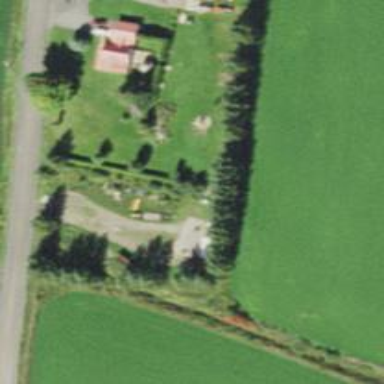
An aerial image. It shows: Farmyard area.